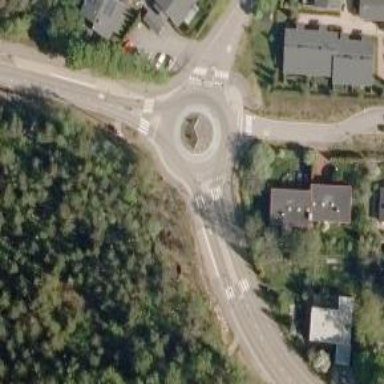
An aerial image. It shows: Tertiary road with asphalt surface leading to roundabout.